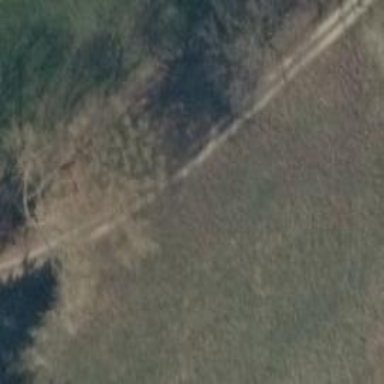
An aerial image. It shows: Track road with grade3 tracktype.